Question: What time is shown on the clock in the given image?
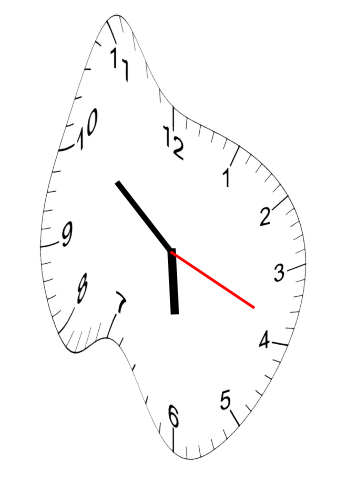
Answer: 05:51:19